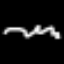
Label: squiggle